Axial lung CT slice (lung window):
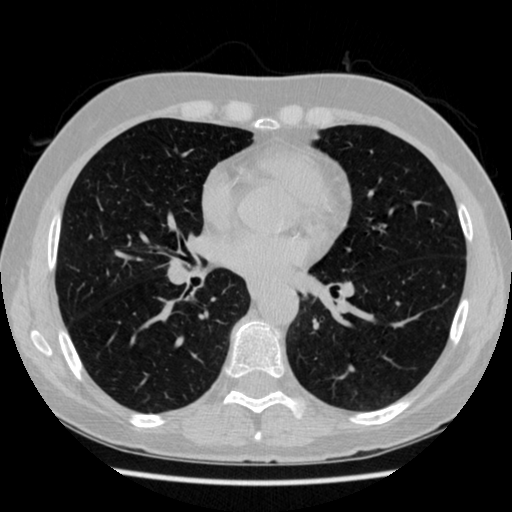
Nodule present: no